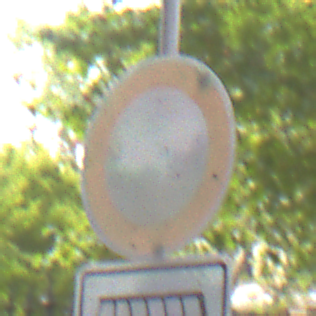
Verkehrszeichen: VerbotFahrzeugeAllerArt
Zusatzzeichen unten: MehrspurigeFahrzeugeFrei5
Umgebung: Outdoor, Urban
Tageszeit: MorningAfternoon
Wetter: Overcast
Licht: Natural
Jahreszeit: NotSpecified
Kontrast: LowContrast